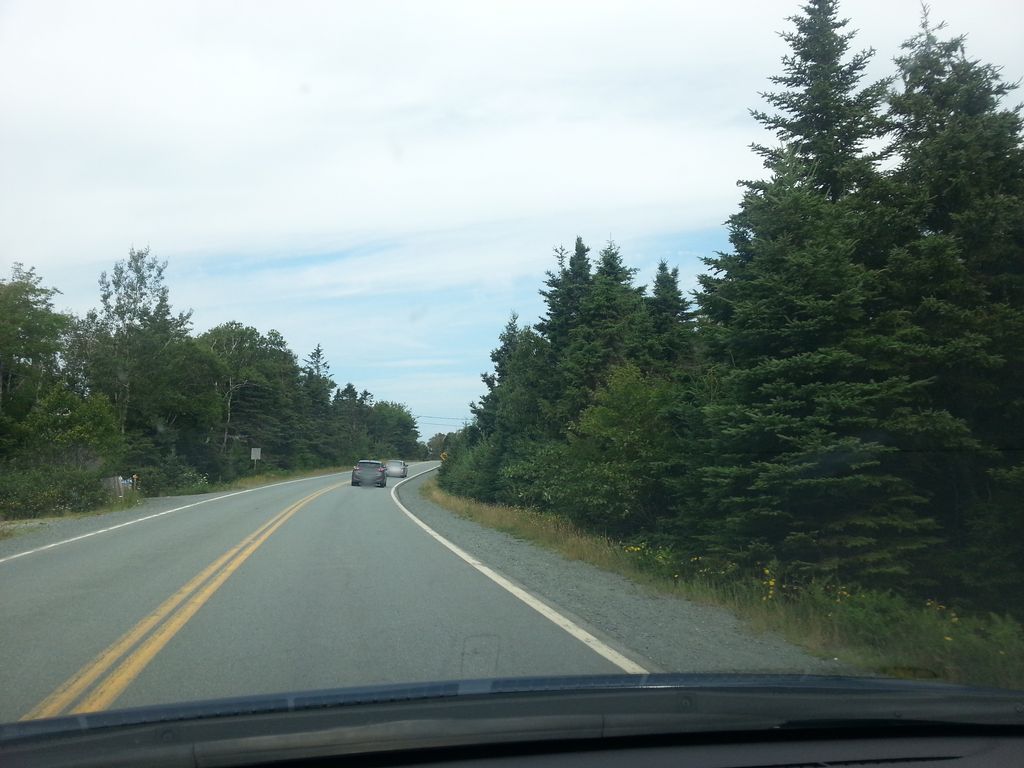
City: halifax